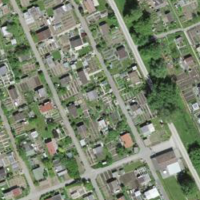
EUNIS habitat code: 53
Species observed at this site:
Lonicera acuminata